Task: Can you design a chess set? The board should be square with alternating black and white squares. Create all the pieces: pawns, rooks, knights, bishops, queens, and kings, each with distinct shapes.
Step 208:
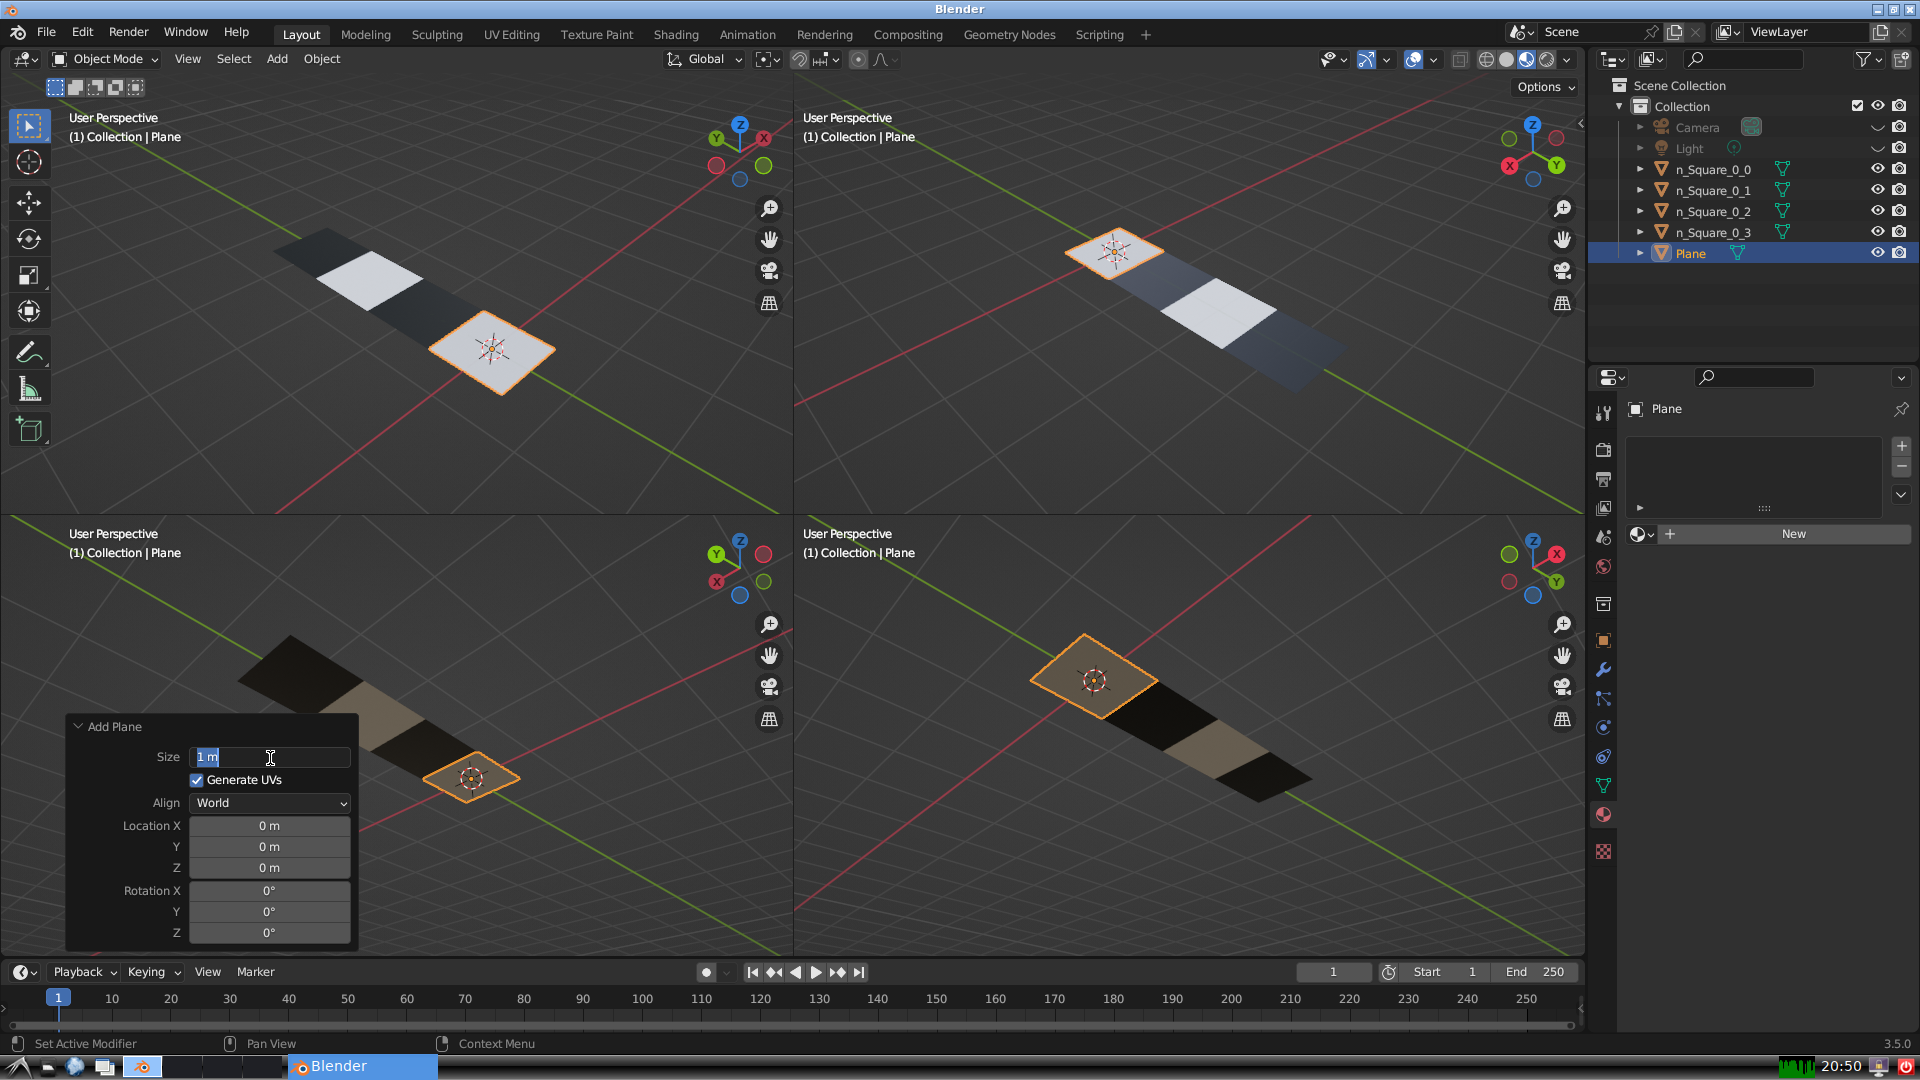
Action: input_text: 1.0